Question: '''
public partial class FrmEditSiteParticulars : Form, INotifyPropertyChanged
{
public enum EntryTypes
{
Undefined,
Site,
Particular
}
private EntryTypes _EntryType;
private EntryTypes EntryType {
get{return _EntryType;}
set
{
if (value != _EntryType)
{
_EntryType = value;
OnPropertyChanged("EntryType");
}
}
}
public event PropertyChangedEventHandler EntryTypeChanged;
protected void OnPropertyChanged(string propertyName)
{
PropertyChangedEventHandler handler = EntryTypeChanged;
if (handler != null)
handler(this, new PropertyChangedEventArgs(propertyName));
}
.
.
.
public event PropertyChangedEventHandler PropertyChanged;
.
.
.
'''
and I added
'''
this.EntryTypeChanged += new
System.ComponentModel.PropertyChangedEventHandler(this.EntryType_Changed);
'''
inside 'InitializeComponent' method..
Now when I open the Designer

I clicked 'Ignore and Continue', it worked fine..
Now when I close and open the solution again, the eventHandler code I put in the 'InitializeComponent' is missing..
What is the problem?
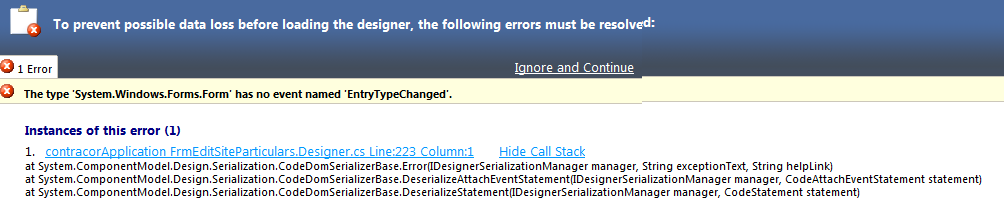
Answer: Look at this:
'''
/// <summary>
/// Required method for Designer support - do not modify
/// the contents of this method with the code editor.
/// </summary>
private void InitializeComponent()
'''
There's the answer. Put your code in the constructor, below 'InitializeComponent();'.